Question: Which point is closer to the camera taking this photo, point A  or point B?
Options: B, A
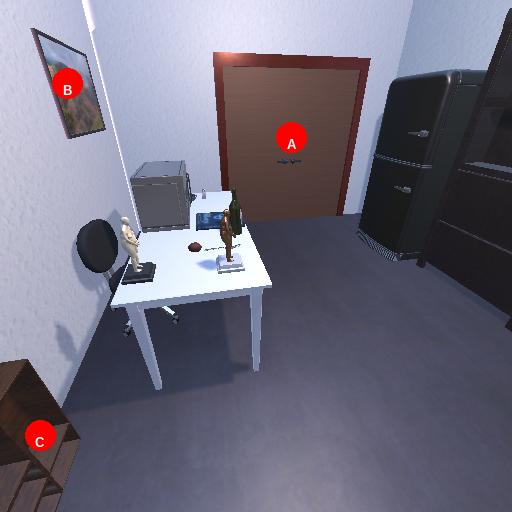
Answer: B